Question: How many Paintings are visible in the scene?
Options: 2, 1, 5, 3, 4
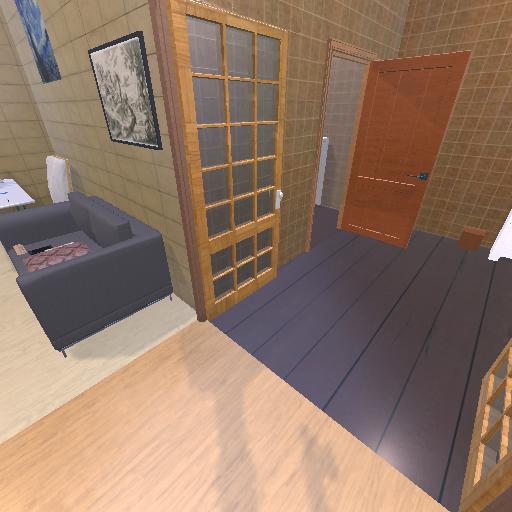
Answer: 2